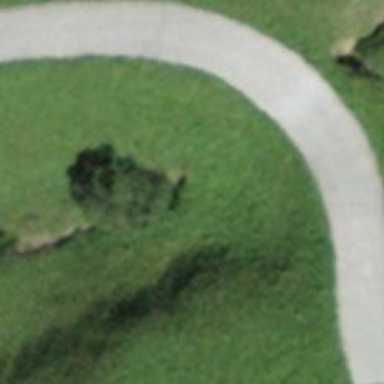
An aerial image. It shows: Culvert tunnel.